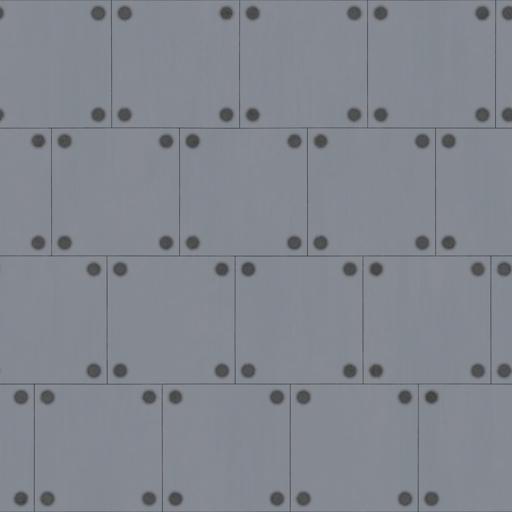
Tags: brushed bumpy metal plates scratches silver steel